Chest X-ray. View position: PA
Patient age: 63
Patient sex: F
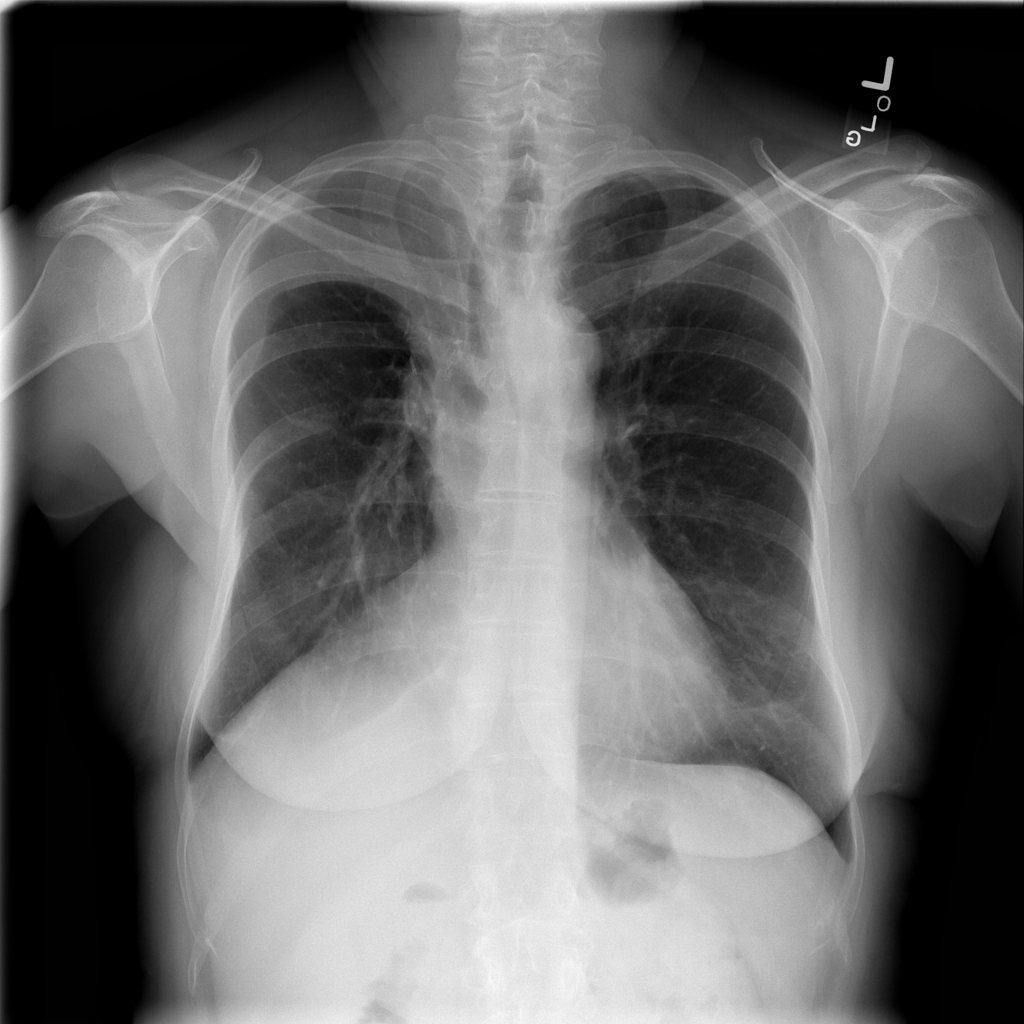
Finding: Pneumothorax